Field crop: maize
Growth stage: 2
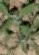
Species: atriplex